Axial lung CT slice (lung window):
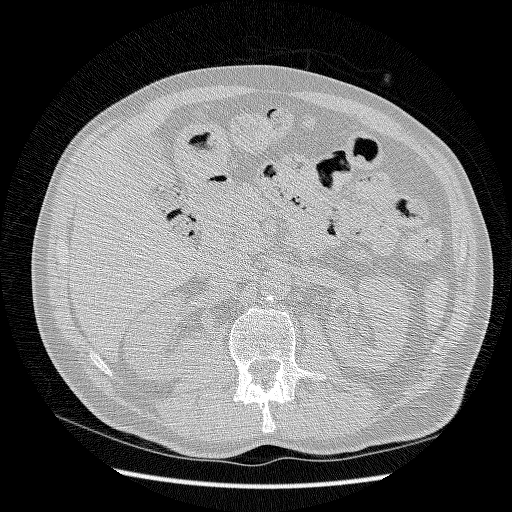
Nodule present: no